Question: So I want to rotate a subview x degrees (or at least 90 degrees). I want the subwiew to rotate around the subview's bottom right corner. Is it possible to do this animated like in the picture below?

Thanks!
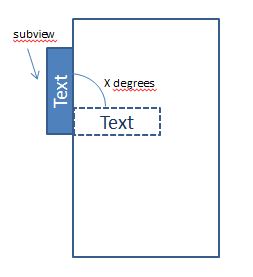
Answer: '''
CGAffineTransform transform =
CGAffineTransformMakeRotation(angle);
yourSubView.transform = transform;
'''